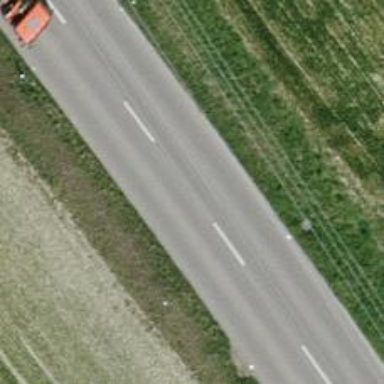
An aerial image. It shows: Tertiary road with asphalt surface.